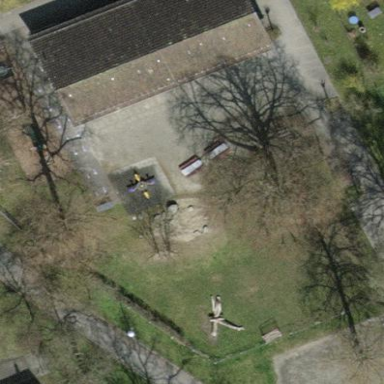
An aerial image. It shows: Kindergarten.